Question: Am using the following code snippet to open a file,
'''
if (Desktop.isDesktopSupported()) {
try {
Desktop desktop = Desktop.getDesktop();
File myFile = new File(fileName);
desktop.open(myFile);
} catch (IOException ex) {}
}
'''
if the file i try to open is of normal .txt or .pdf any such file types i can able to open the file.
But in some cases,

As shown above the is , in this scenario the file is not opened.
if i manually open this file i get open with window and using a text editor i am able to open it.
How should i handle this in java? Please help..
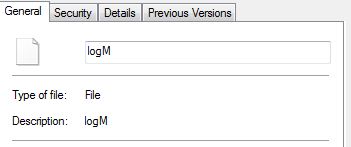
Answer: Windows says the type of the file is "file" when there is no extension. This is why there is no default opener, and that is why Java doesn't open the file properly.
You can either rename the file and give it an extension, or use Java to directly execute the program you want to open the file with.